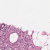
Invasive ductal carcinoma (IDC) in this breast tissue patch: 1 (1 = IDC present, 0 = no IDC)